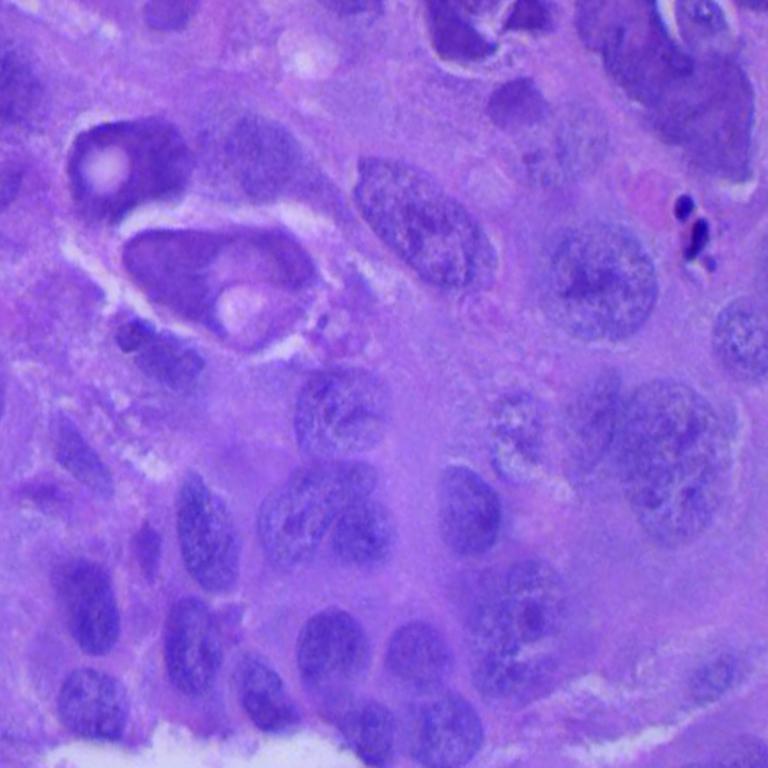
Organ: lung
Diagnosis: squamous carcinomas